Interaction volume radius: 5 \u00c5
Interaction volume height: 30 \u00c5
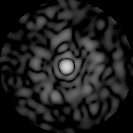
Disorder parameter: 0.839